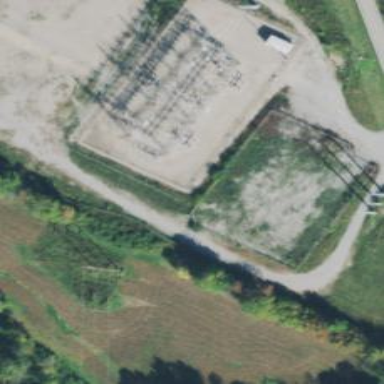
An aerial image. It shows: Fenced power substation at the transmission level.